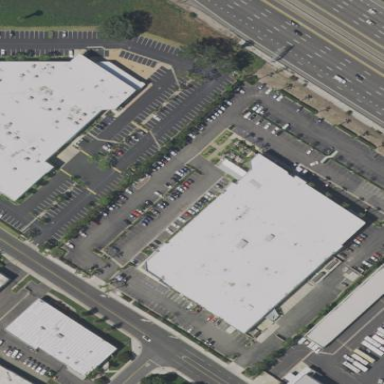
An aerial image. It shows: Commercial building that serves as clinic for healthcare.